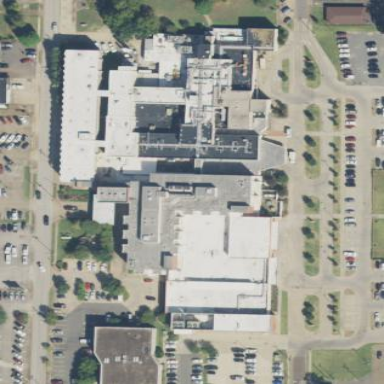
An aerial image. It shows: Healthcare facility identified as hospital.